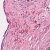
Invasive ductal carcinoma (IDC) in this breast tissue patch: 0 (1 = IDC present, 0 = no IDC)